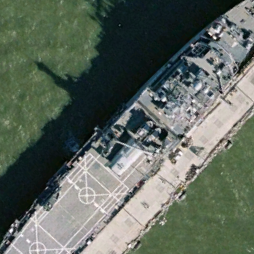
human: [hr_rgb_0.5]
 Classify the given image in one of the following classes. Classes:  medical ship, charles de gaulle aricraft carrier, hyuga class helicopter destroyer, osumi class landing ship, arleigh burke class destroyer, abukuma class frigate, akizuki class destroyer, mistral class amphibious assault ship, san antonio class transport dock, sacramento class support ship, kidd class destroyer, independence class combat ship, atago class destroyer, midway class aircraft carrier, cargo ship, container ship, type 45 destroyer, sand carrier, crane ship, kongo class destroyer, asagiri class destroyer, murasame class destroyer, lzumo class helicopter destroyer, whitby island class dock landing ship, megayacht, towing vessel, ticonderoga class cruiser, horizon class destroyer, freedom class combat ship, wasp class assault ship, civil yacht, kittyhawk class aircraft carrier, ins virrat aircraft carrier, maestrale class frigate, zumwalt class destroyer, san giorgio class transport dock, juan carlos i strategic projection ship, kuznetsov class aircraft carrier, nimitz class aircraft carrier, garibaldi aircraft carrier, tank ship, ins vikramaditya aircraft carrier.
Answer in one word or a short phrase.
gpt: Whitby Island class dock landing ship